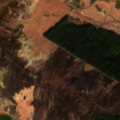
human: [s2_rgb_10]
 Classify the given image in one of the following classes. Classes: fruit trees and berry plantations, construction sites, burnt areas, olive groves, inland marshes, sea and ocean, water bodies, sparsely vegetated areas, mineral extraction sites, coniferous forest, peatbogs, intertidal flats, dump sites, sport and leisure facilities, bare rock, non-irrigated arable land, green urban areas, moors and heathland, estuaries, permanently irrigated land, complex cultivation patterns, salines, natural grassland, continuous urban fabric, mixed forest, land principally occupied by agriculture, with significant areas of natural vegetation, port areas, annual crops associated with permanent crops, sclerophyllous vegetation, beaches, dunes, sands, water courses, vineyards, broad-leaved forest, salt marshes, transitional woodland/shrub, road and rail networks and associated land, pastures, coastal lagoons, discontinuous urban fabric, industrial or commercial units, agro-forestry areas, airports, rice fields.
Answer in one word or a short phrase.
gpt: coniferous forest, moors and heathland, transitional woodland/shrub